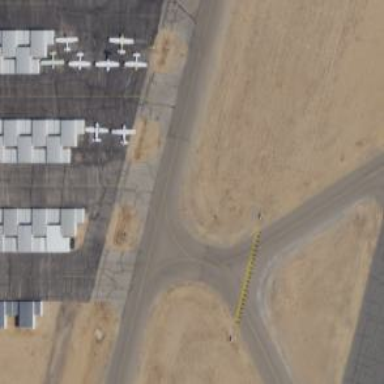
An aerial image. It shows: View of taxiway at the airport.